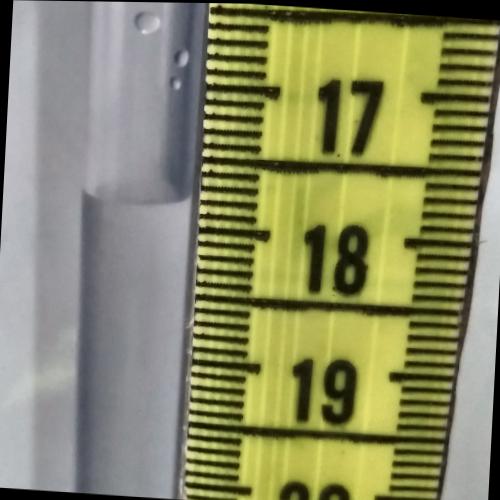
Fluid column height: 17.8 cm